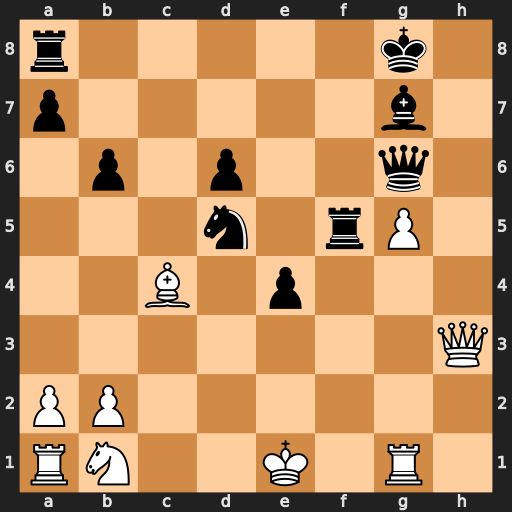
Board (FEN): r5k1/p5b1/1p1p2q1/3n1rP1/2B1p3/7Q/PP6/RN2K1R1
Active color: w
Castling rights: Q
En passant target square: -
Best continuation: Nc3 Bxc3+ Qxc3 Qh5 Rd1 Qh4+ Qg3 Qxg3+ Rxg3